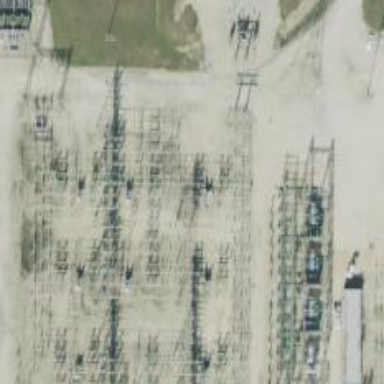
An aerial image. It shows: Switch used for power control.